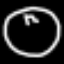
Label: clock